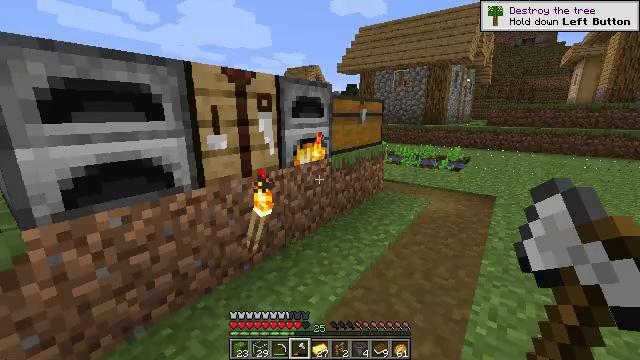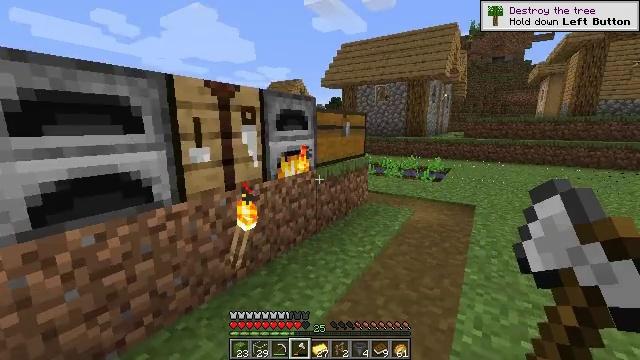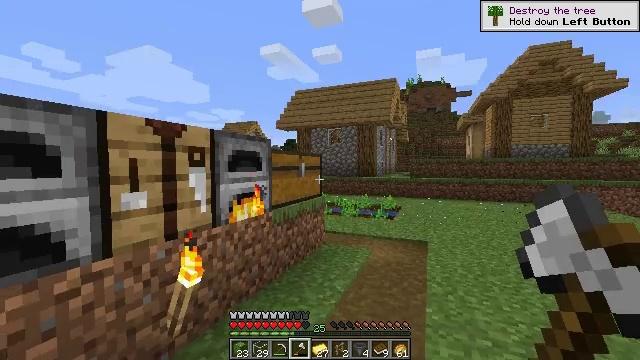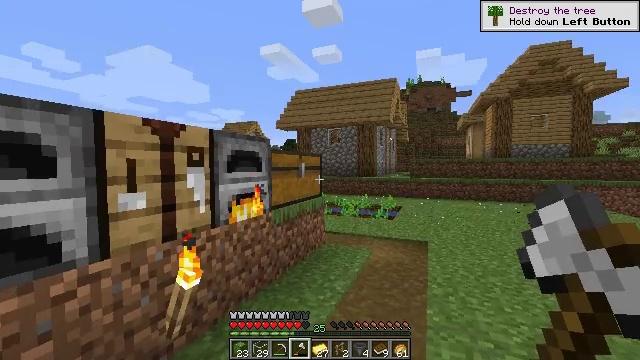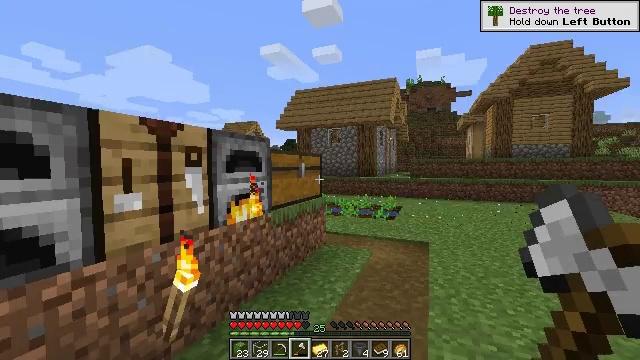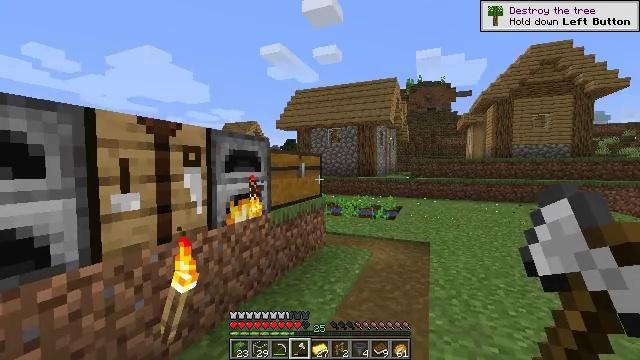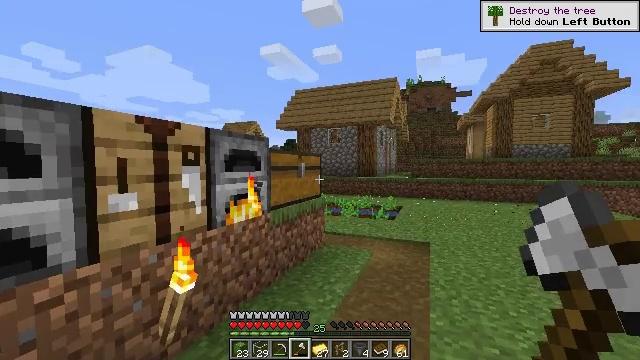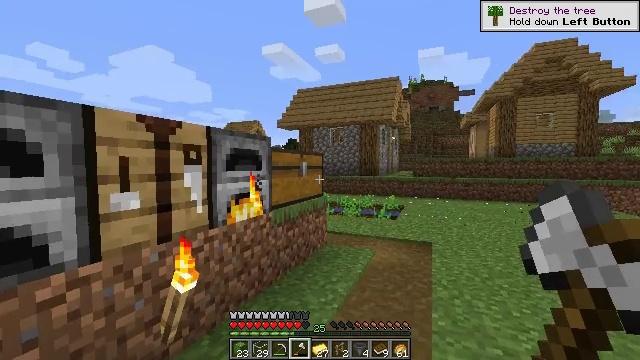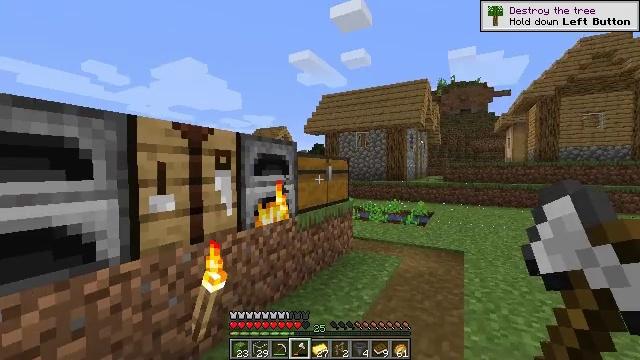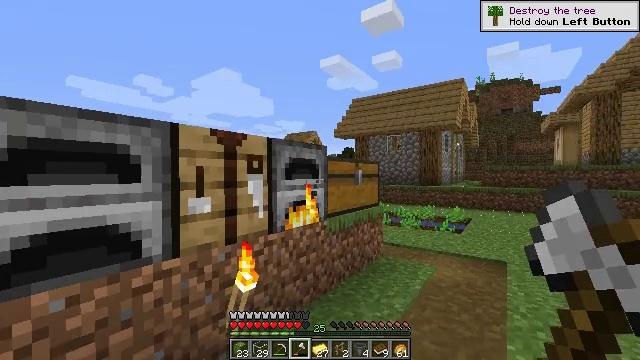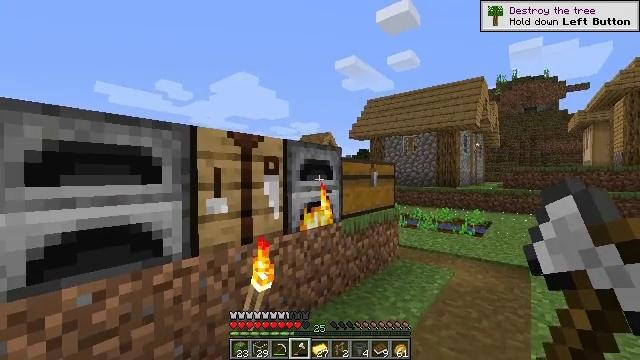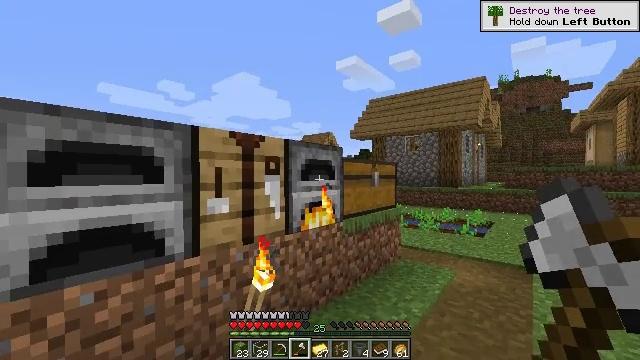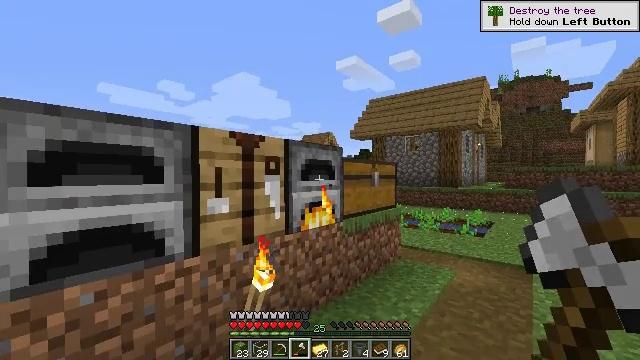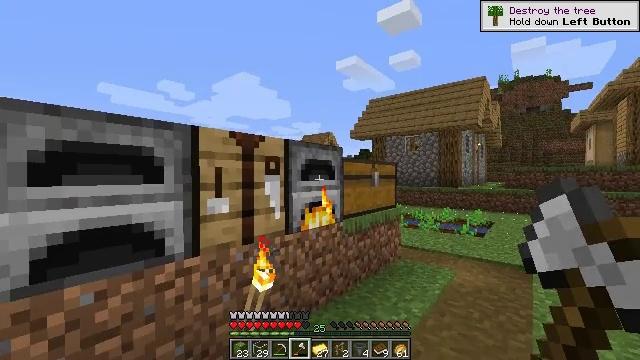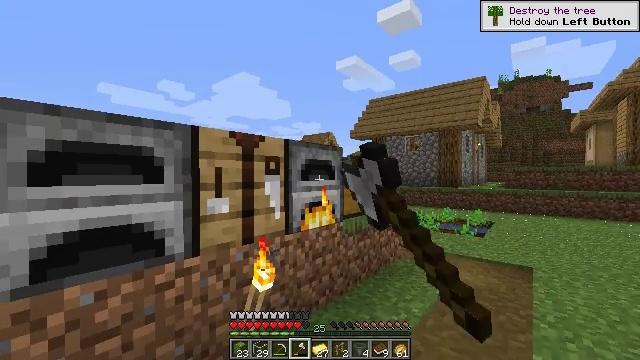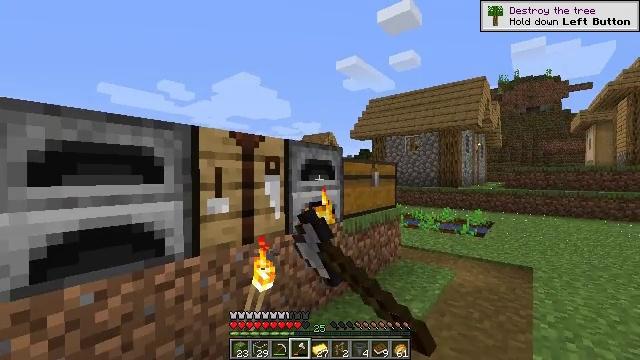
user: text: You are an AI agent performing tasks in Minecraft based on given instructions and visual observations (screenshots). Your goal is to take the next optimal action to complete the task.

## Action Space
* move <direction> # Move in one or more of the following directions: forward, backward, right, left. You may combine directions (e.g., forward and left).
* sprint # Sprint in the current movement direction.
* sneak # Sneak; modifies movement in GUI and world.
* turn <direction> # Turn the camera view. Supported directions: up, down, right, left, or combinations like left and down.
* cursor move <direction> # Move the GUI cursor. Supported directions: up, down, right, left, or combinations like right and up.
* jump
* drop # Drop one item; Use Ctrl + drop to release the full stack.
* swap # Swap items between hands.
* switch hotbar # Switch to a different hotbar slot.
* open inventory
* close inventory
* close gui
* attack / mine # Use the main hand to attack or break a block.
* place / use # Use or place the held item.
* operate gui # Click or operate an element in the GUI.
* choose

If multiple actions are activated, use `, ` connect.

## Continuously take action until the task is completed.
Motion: motion action
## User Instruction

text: craft item air
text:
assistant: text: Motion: no_op
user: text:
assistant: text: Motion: move forward, turn right and up
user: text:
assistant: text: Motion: no_op
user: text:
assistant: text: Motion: no_op
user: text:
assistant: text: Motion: no_op
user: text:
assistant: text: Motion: no_op
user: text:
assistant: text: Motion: no_op
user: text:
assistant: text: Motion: turn left and up
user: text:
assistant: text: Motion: turn left
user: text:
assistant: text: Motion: turn left
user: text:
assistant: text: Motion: no_op
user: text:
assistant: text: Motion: no_op
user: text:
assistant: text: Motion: use / place
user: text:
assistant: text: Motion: use / place
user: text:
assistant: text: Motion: use / place
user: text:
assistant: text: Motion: use / place
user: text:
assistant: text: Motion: no_op
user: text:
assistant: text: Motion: open gui
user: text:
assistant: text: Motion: no_op
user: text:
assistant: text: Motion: no_op
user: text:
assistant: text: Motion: no_op
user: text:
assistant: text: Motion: no_op
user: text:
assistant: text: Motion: no_op
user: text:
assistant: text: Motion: no_op
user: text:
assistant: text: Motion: no_op
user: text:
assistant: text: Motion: no_op
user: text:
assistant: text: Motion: cursor move right
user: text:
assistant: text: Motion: cursor move right and up
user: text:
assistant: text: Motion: sneak, cursor move right and up
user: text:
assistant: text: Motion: sneak